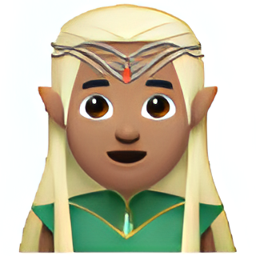
Name: elf
Emoji: 🧝🏽
Group: People & Body
Sub-group: person-fantasy